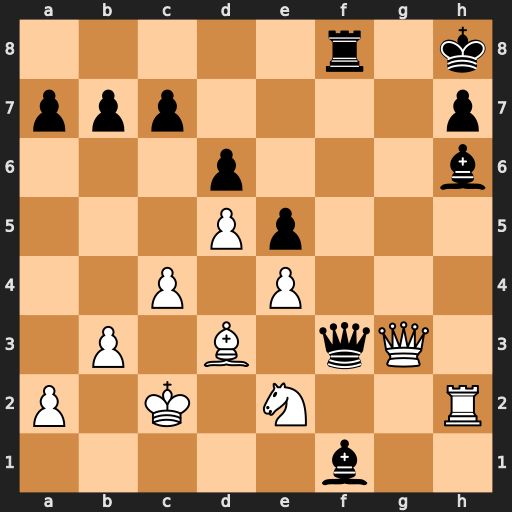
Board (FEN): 5r1k/ppp4p/3p3b/3Pp3/2P1P3/1P1B1qQ1/P1K1N2R/5b2
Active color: w
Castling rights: -
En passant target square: -
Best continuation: Qxf3 Rxf3 Rxh6